Aerial crown-view tile of a tropical tree (Barro Colorado Island, Panama), acquired 20250818:
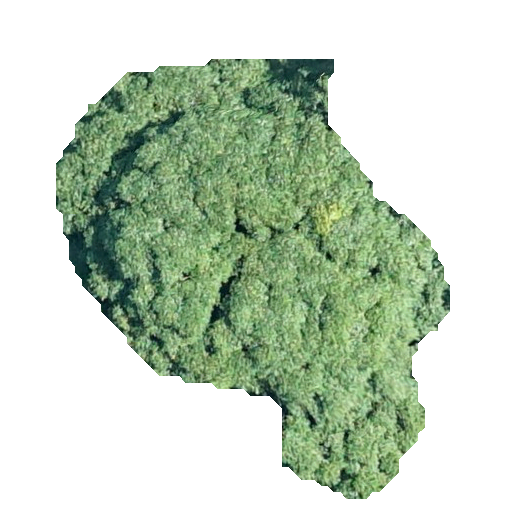
Species: Handroanthus guayacan
GBIF accepted scientific name: Handroanthus guayacan
Crown area: 156.208 m²